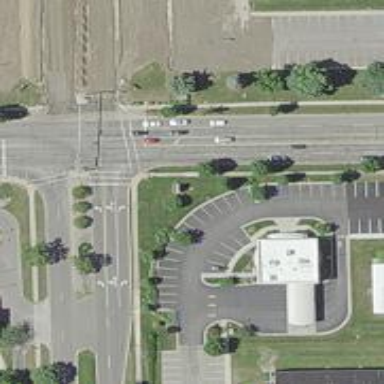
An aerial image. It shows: Marked road crossing.